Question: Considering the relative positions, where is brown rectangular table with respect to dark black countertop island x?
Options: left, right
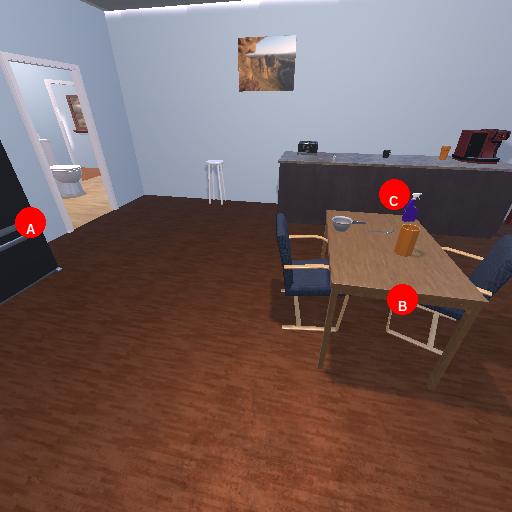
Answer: left